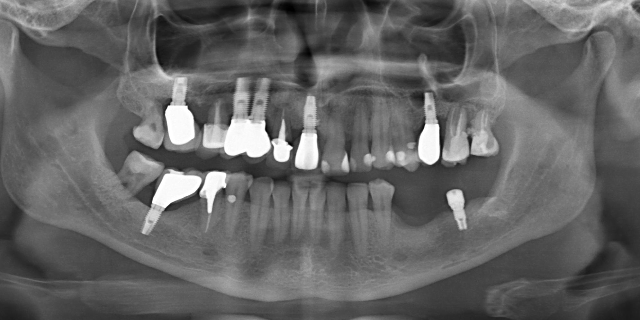
adult